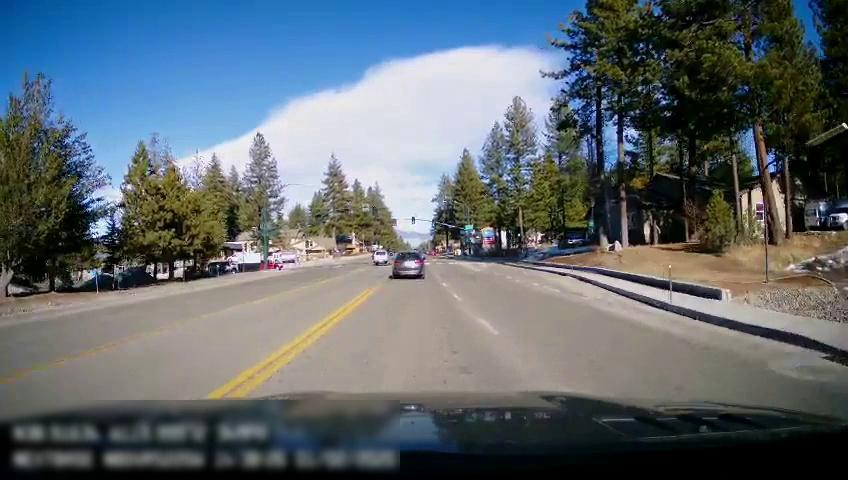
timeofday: Day
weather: Sunny
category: Drivable Space
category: Vehicles | SUV
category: Vehicles | SUV
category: Vehicles | SUV
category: Vehicles | SUV
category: Lanes | Opposite Lane
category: Lanes | Opposite Lane
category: Lanes | Current Lane
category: Lanes | Current Lane